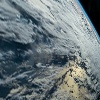
Label: cloud